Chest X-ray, AP view. Patient: 29 years old, sex F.
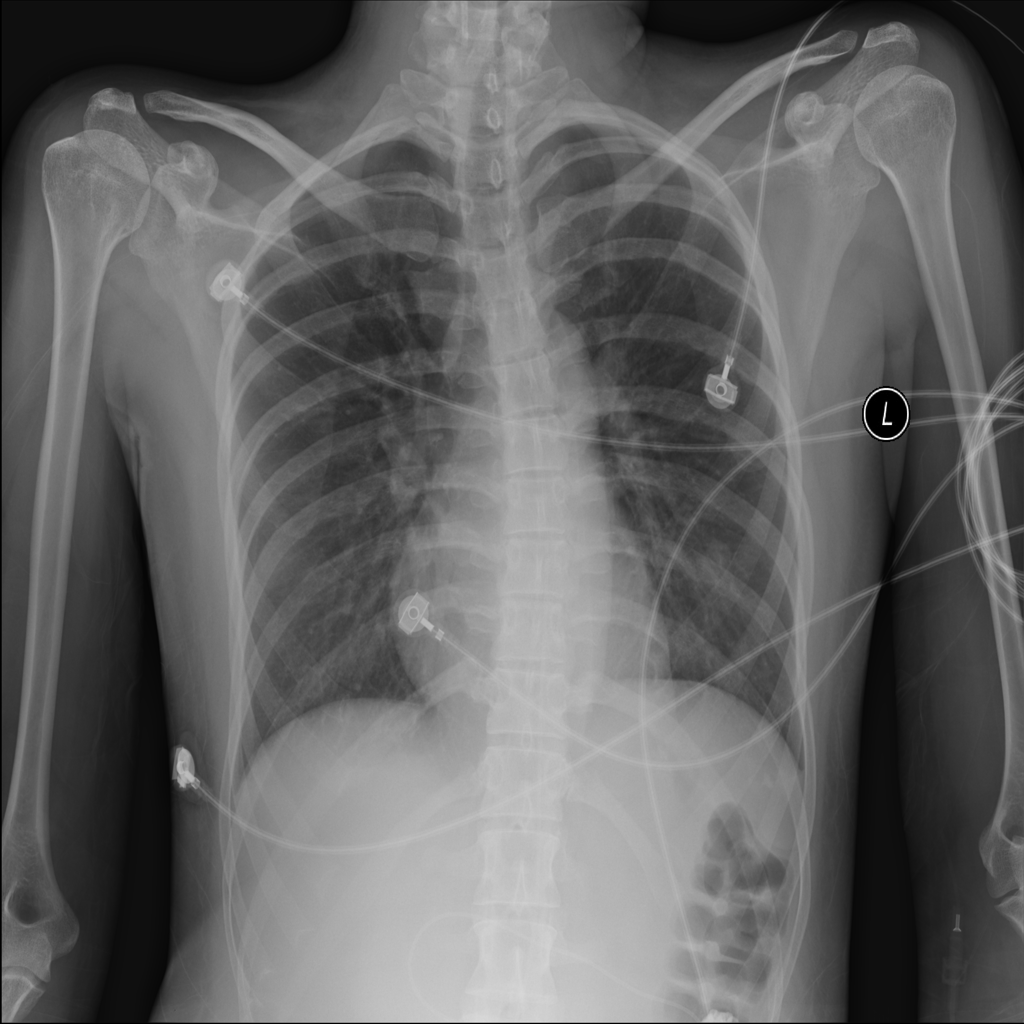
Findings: Infiltration, Nodule